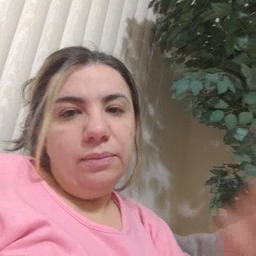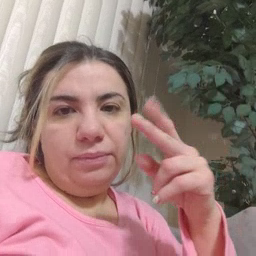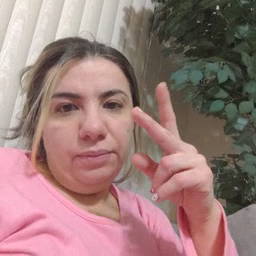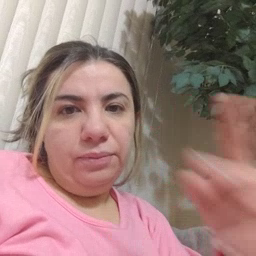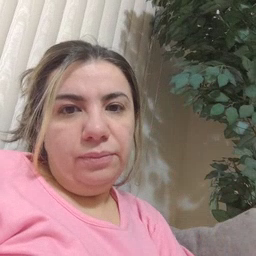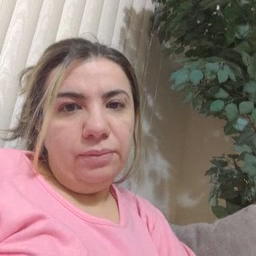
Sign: scissors